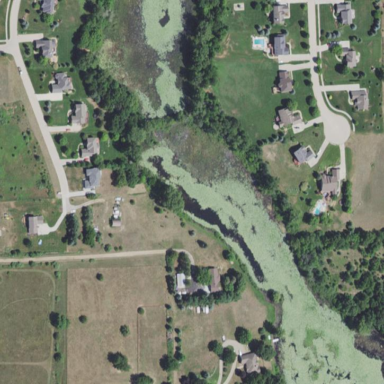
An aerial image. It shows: Pond with natural water.